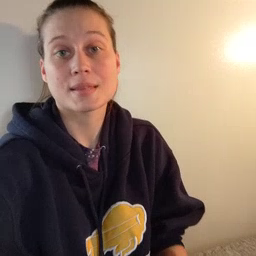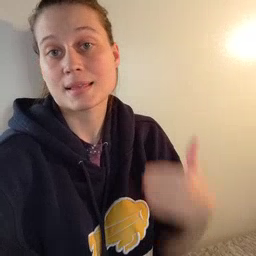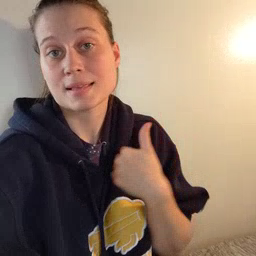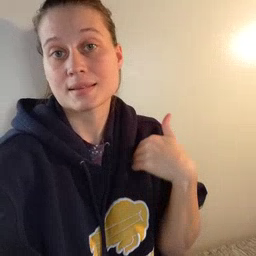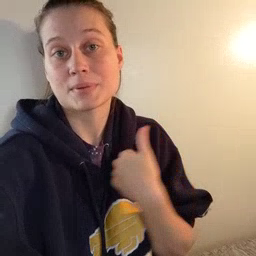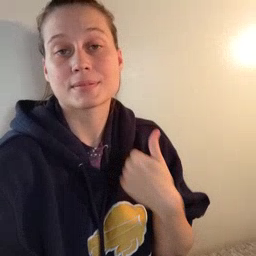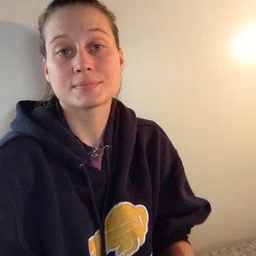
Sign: animal